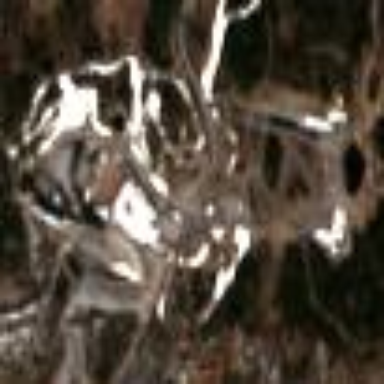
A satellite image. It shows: Ski area designated for winter sports.